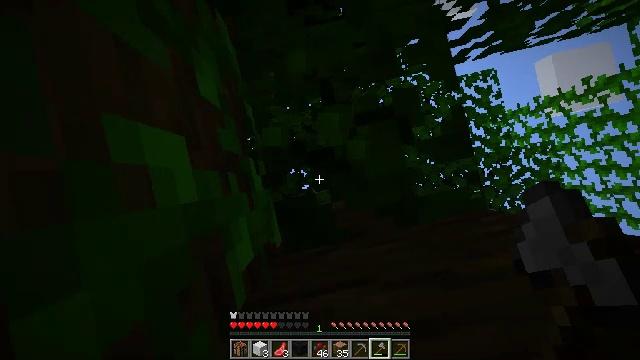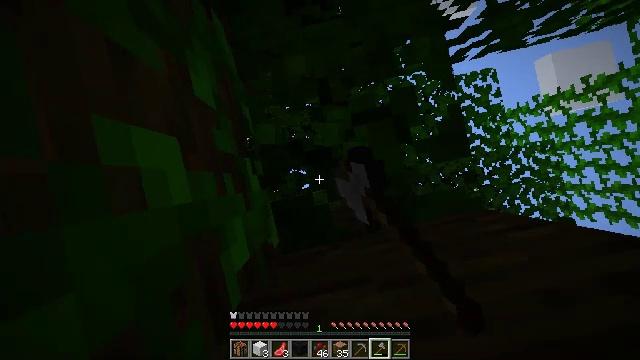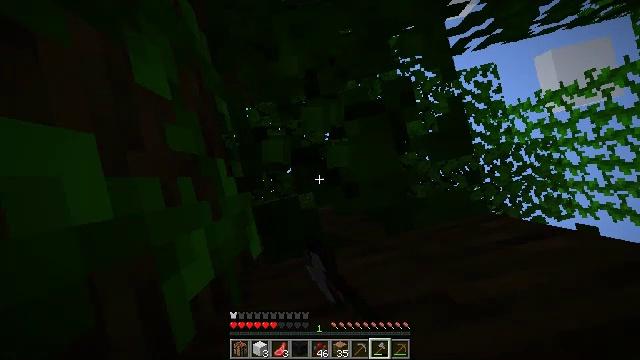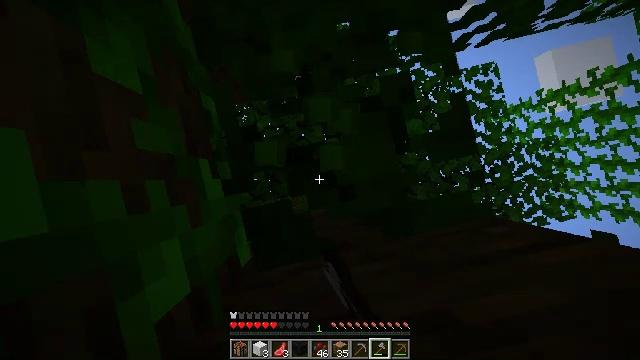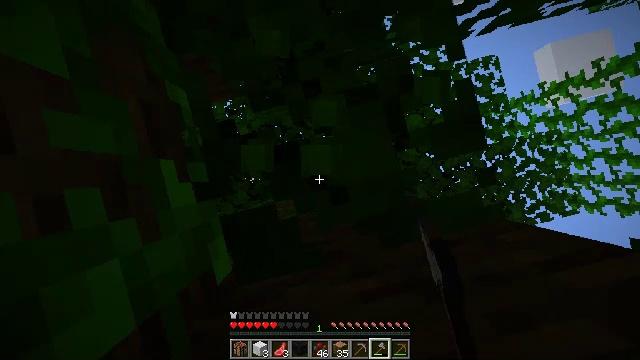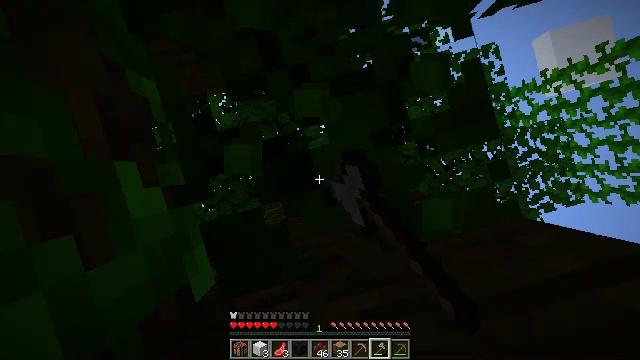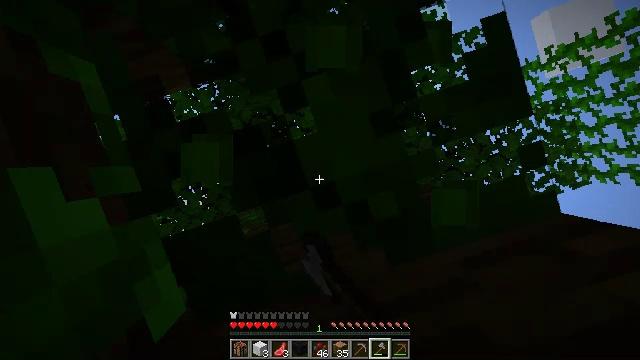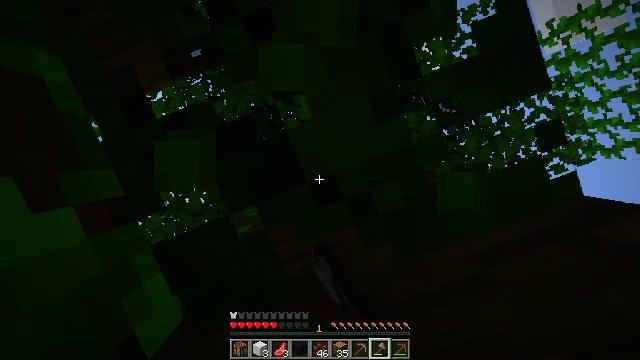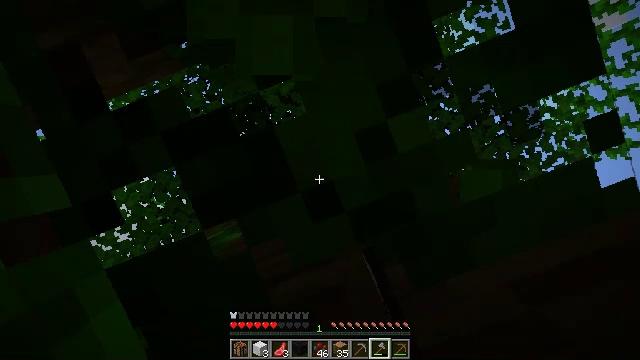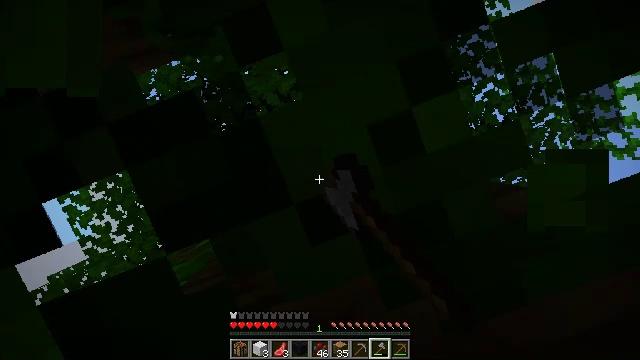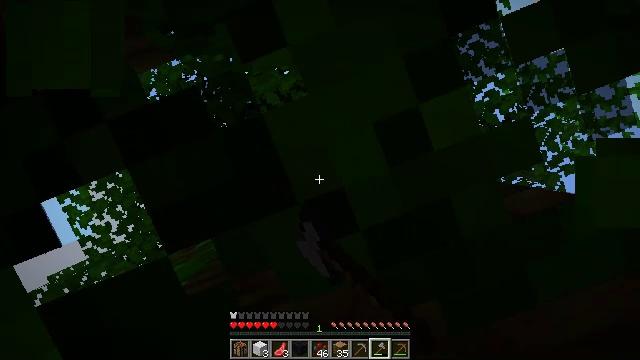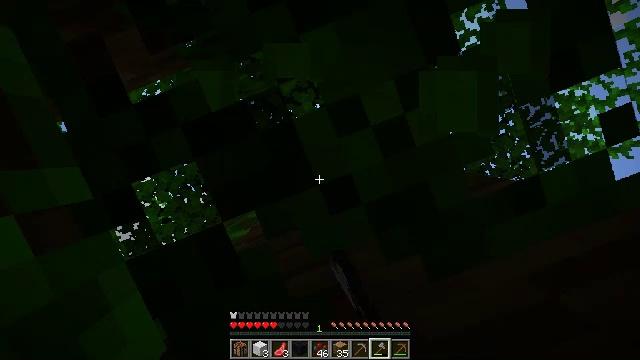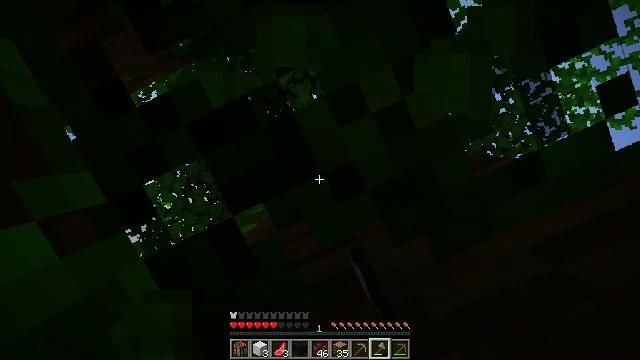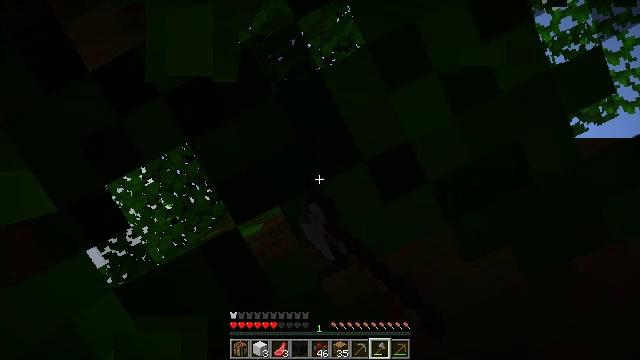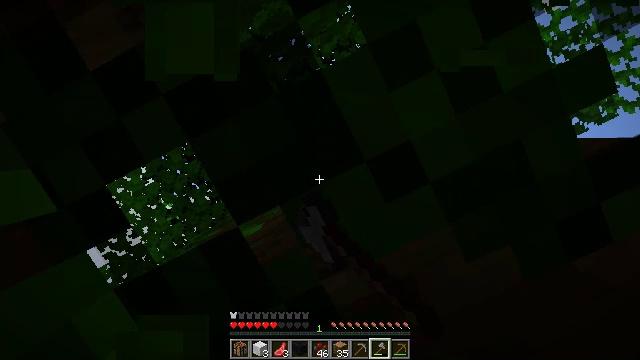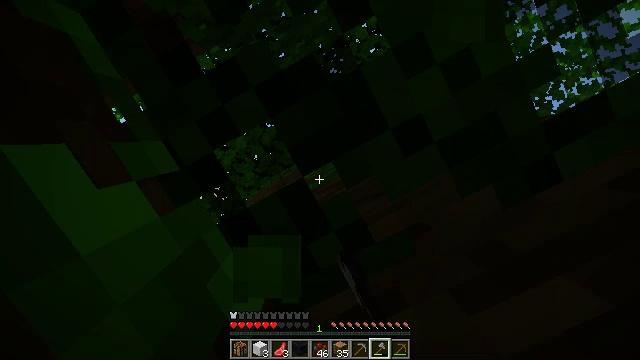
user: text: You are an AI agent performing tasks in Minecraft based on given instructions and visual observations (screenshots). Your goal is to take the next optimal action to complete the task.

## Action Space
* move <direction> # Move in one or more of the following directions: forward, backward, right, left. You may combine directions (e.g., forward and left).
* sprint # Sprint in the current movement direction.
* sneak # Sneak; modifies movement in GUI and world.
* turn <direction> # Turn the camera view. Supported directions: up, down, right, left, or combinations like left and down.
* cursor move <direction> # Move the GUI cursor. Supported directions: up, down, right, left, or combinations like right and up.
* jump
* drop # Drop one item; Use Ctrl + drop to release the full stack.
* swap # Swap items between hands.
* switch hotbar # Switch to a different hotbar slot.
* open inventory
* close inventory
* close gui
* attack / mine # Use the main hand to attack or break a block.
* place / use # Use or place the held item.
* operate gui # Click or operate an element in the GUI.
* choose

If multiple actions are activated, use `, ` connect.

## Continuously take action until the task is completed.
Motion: motion action
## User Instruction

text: Gather jungle leaves from the tree.
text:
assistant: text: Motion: move forward and move right, attack / mine
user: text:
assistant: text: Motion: move forward and move right, attack / mine
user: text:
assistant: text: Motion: move forward and move right, attack / mine
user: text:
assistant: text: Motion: move forward, attack / mine
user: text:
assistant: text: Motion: move forward, turn left, attack / mine
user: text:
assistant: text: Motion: move forward, turn left and down, attack / mine
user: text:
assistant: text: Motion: move forward, turn left and down, attack / mine
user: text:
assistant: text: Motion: move forward, attack / mine
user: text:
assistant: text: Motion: move forward, attack / mine
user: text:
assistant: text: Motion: move forward, attack / mine
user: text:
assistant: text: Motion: move forward, attack / mine
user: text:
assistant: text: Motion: move forward, turn left and down, attack / mine
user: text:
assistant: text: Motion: move forward, turn left and down, attack / mine
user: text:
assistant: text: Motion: move forward, attack / mine
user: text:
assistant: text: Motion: move forward, turn left, attack / mine
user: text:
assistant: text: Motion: move forward, attack / mine
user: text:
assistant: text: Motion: move forward, attack / mine
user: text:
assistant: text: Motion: move forward, attack / mine
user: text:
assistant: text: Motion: move forward, attack / mine
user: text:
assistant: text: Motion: move forward, attack / mine
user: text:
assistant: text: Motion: move forward, attack / mine
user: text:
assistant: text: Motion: move forward, attack / mine
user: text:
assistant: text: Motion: move forward, attack / mine
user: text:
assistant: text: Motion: move forward, turn left, attack / mine
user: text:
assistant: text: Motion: move forward, turn left and down
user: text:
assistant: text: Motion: move forward, turn left and down
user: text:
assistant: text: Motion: move forward, turn left and down
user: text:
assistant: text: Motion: move forward, turn left and down, jump
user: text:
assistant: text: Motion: move forward, turn left and down, jump
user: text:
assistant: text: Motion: move forward, turn left and down, jump